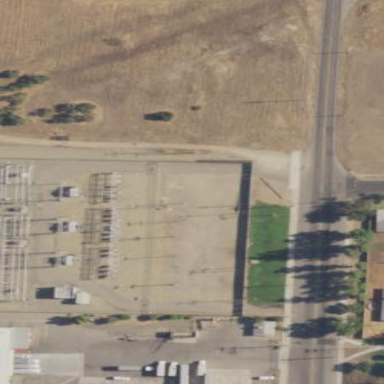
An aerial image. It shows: Power substation.